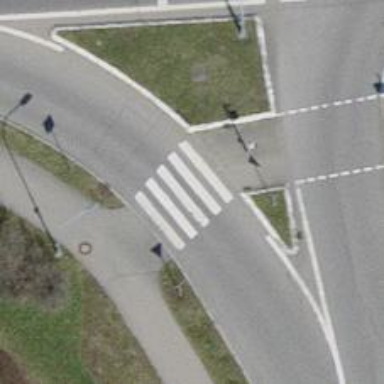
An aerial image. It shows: Asphalt road with secondary link designation.